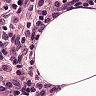
Metastatic tissue present: no